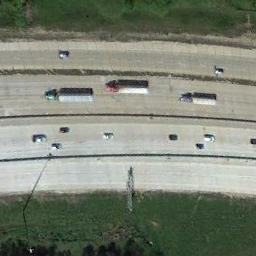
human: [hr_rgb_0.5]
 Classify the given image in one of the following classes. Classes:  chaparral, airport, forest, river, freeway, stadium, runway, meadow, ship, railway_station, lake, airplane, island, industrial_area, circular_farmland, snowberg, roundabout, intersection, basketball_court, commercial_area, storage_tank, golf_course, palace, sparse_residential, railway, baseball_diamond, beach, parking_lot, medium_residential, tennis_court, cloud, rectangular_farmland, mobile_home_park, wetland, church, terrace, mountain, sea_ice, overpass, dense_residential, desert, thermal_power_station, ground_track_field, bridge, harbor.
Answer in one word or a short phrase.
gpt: freeway